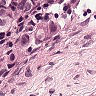
Metastatic tissue present: yes